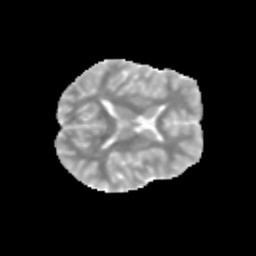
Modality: MD
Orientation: axial
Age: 12
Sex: male
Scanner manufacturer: siemens
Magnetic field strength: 3 T
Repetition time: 3.8 s
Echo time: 0.07 s